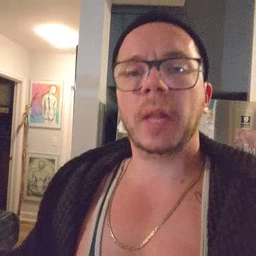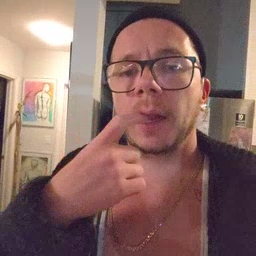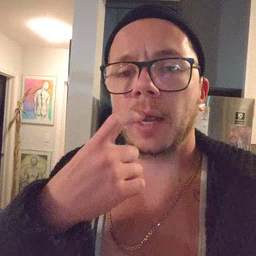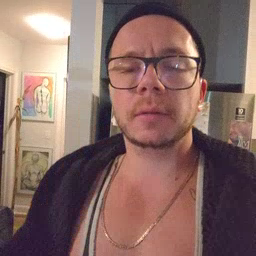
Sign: glasswindow